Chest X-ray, AP view. Patient: 59 years old, sex F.
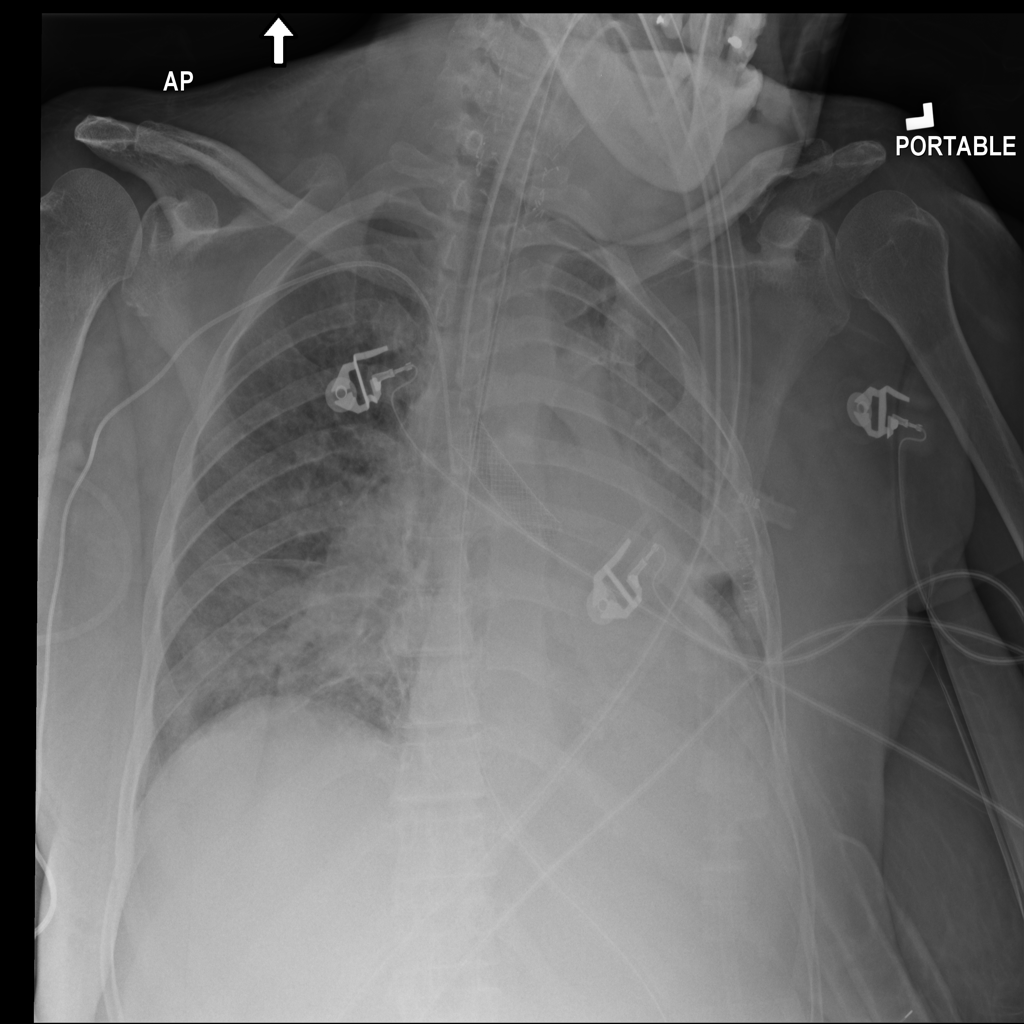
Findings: Effusion, Infiltration, Pneumothorax